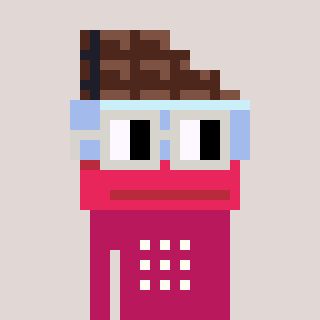
a pixel art character with square light gray glasses, a chocolate-shaped head and a darkpink-colored body on a warm background